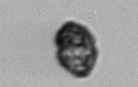
Label: Dinophyceae